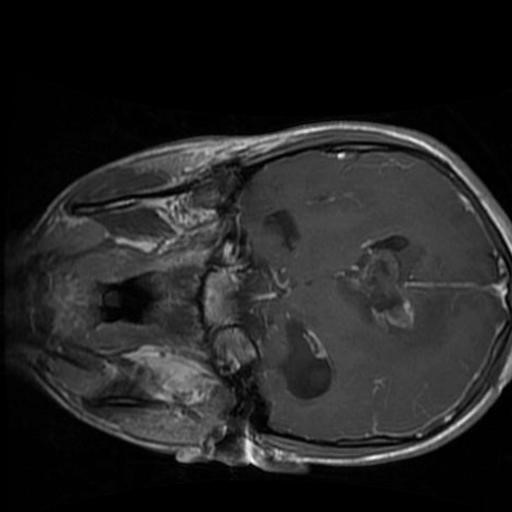
Label: brain_glioma